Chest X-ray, PA view. Patient: 62 years old, sex M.
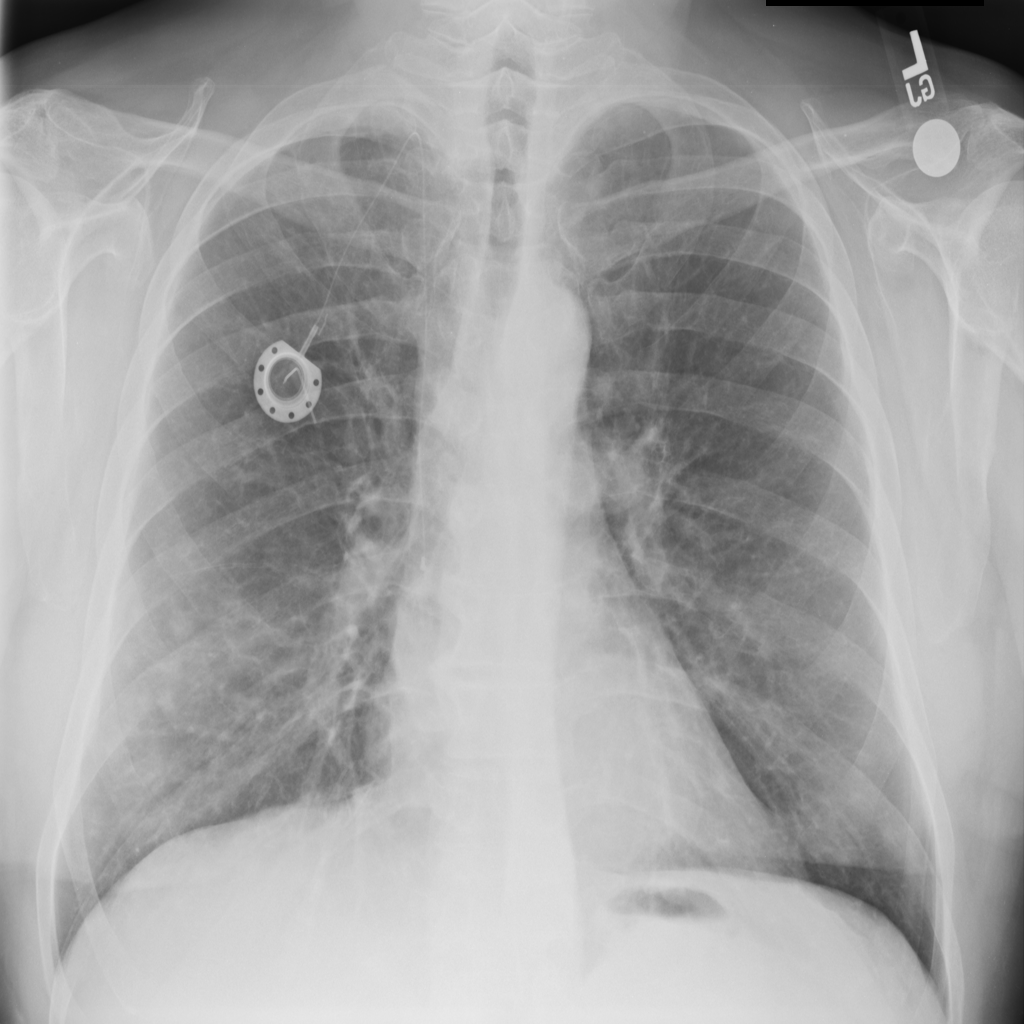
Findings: No Finding